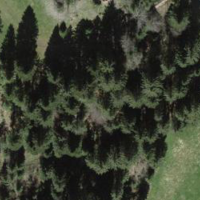
EUNIS habitat code: 44
Species observed at this site:
Caltha palustris